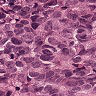
Metastatic tissue present: yes